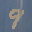
Label: 9